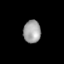
Tissue: skin
Cell type: Fibroblasts
Senescence score: 0.2528
Nuclear area (px): 385
Mean DAPI intensity: 161.46